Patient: sex M, age 64
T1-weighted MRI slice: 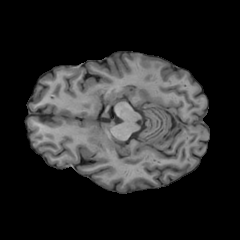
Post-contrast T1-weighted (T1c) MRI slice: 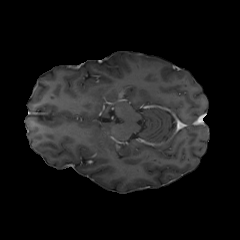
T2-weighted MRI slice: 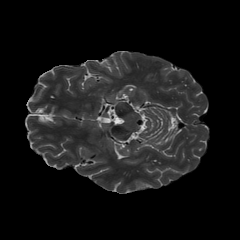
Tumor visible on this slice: no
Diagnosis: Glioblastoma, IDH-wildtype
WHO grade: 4